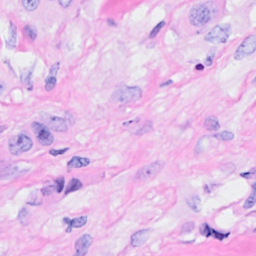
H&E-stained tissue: Breast